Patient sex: M
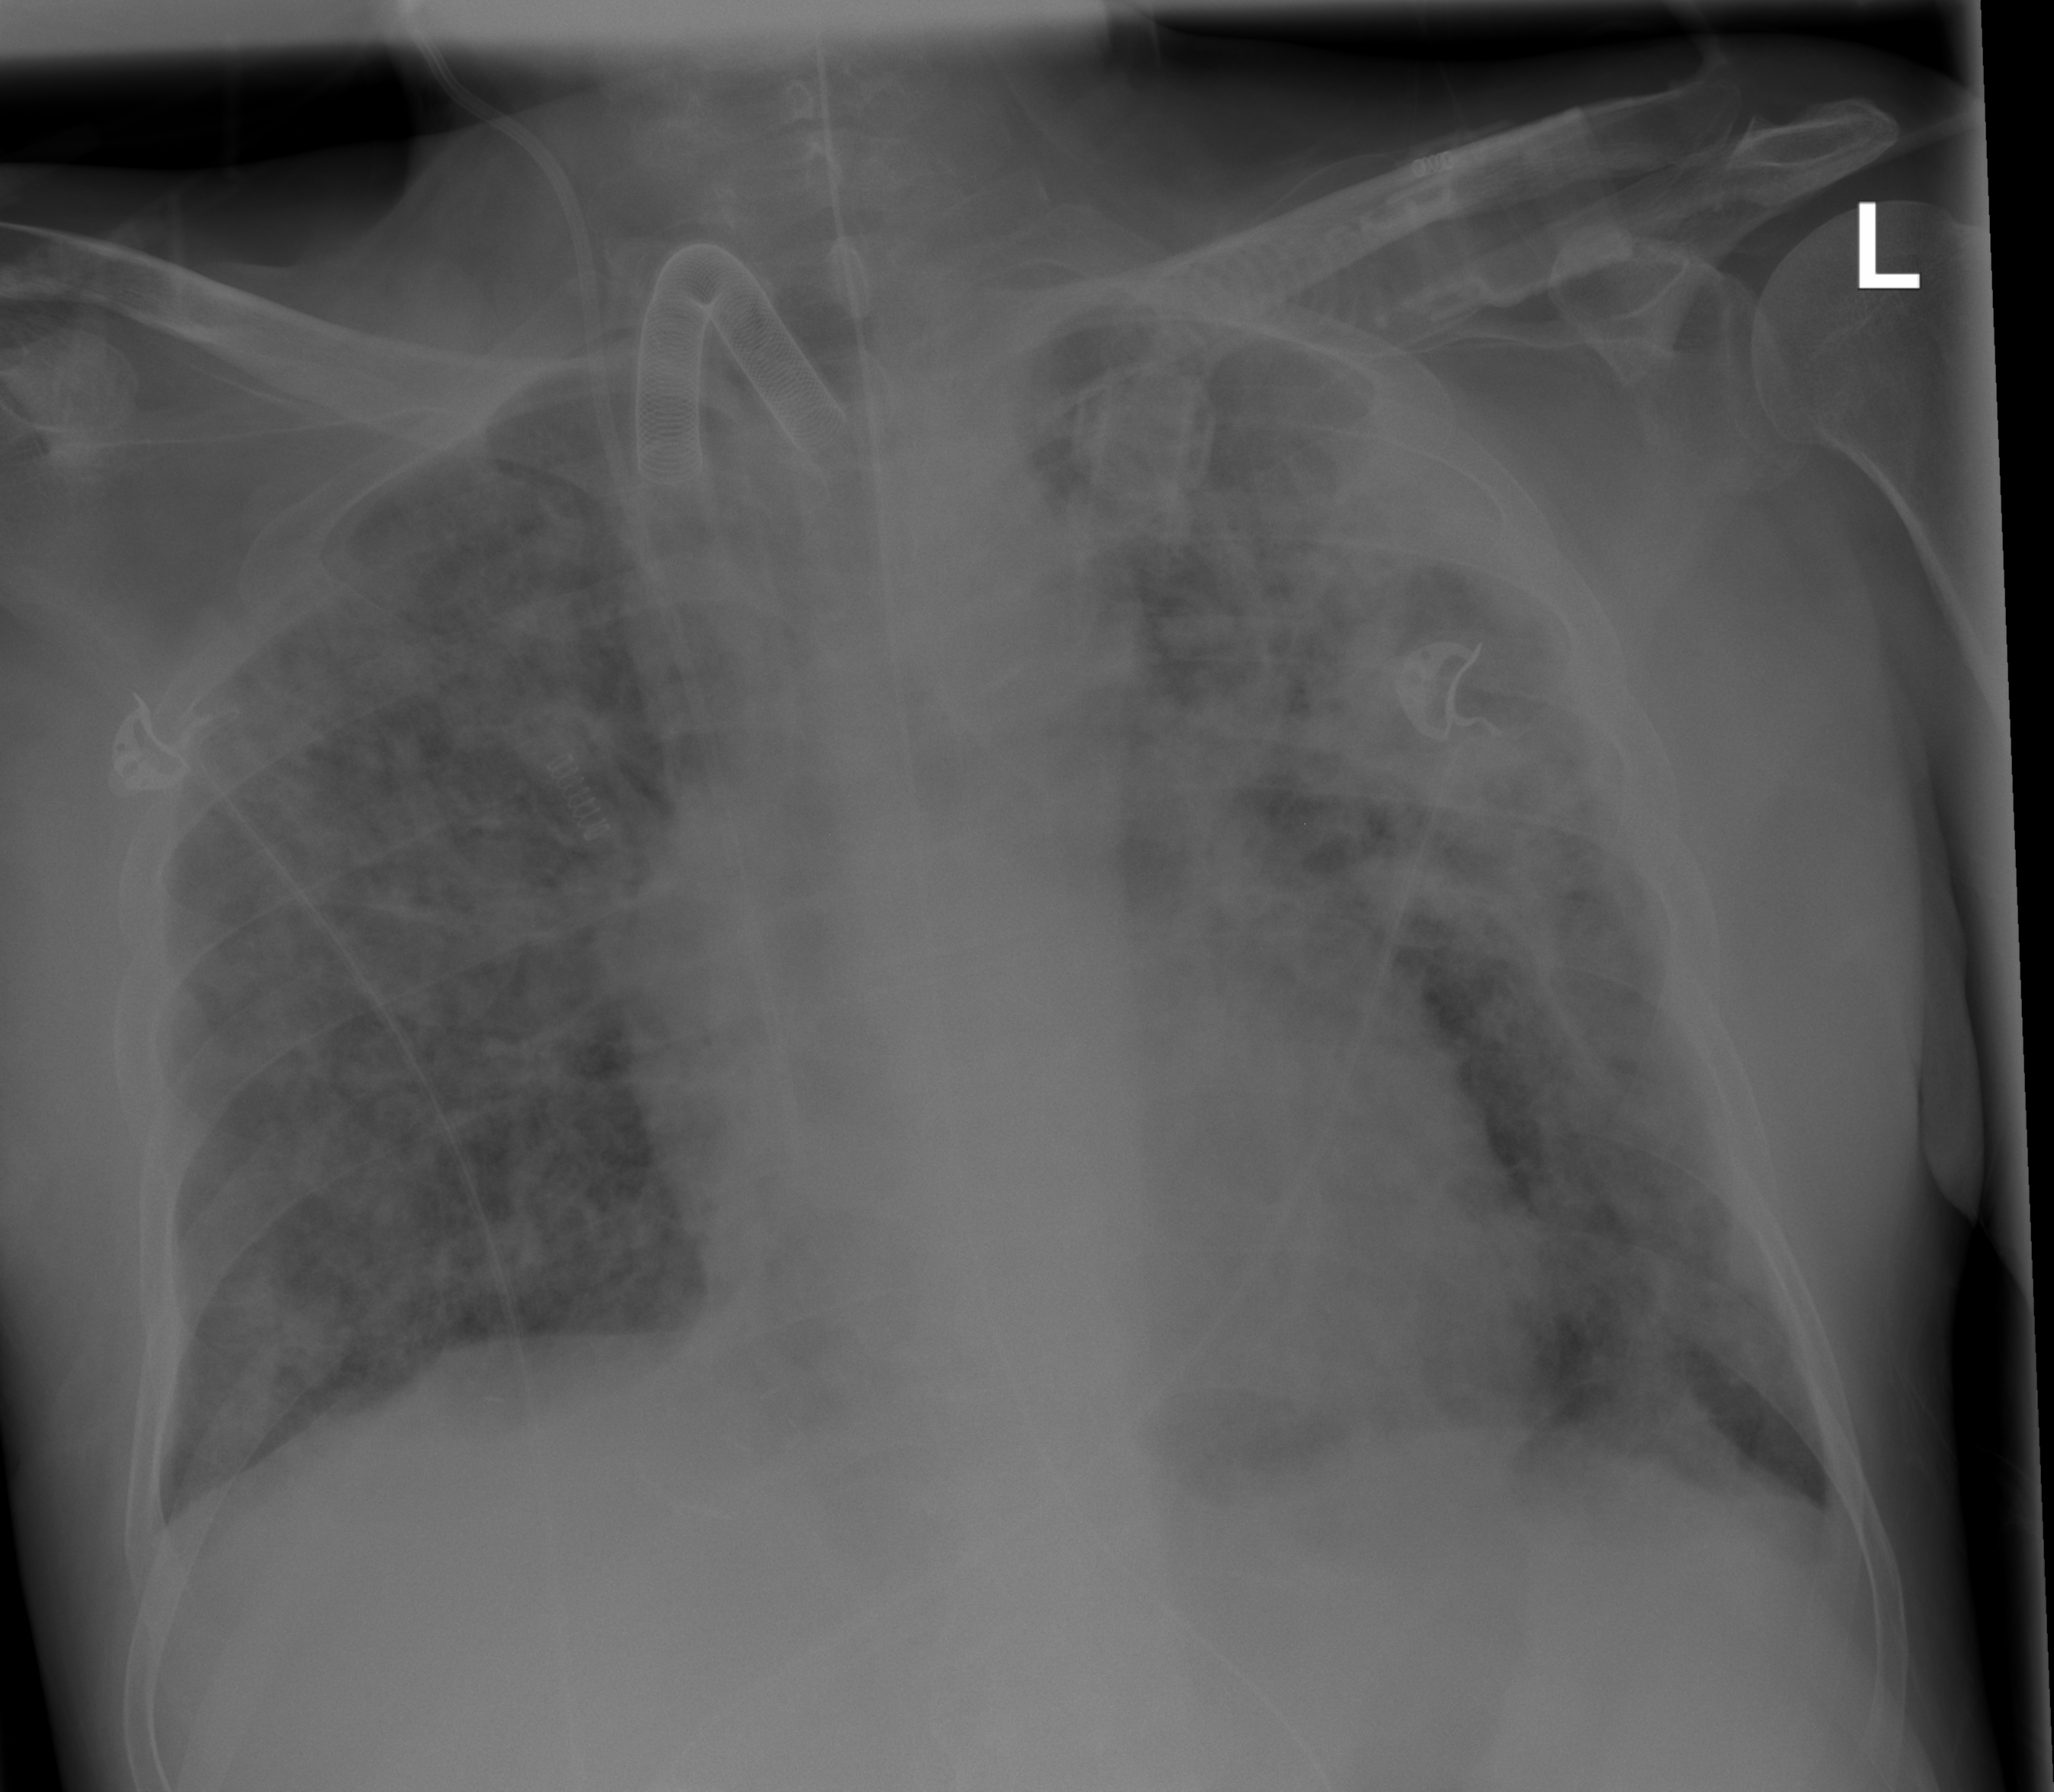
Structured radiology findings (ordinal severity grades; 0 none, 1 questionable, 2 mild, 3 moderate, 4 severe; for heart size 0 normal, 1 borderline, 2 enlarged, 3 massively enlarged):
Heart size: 2
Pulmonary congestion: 1
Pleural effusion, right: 0
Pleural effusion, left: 1
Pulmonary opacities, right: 4
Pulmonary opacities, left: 3
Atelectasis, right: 2
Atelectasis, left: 3